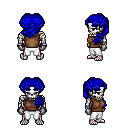
a pixel art fantasy rpg character, male body template, skeleton, brown sleeveless shirt, white pants, blue princess hairstyle, metal gloves, four views (front, back, left, right), 2x2 character sprite sheet, small pixel art, hard edges, no anti-aliasing